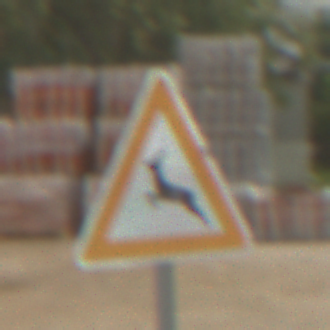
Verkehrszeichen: WildwechselRechts
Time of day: MorningAfternoon
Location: Outdoor (Suburban)
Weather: PartlyCloudy
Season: NotSpecified
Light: Natural